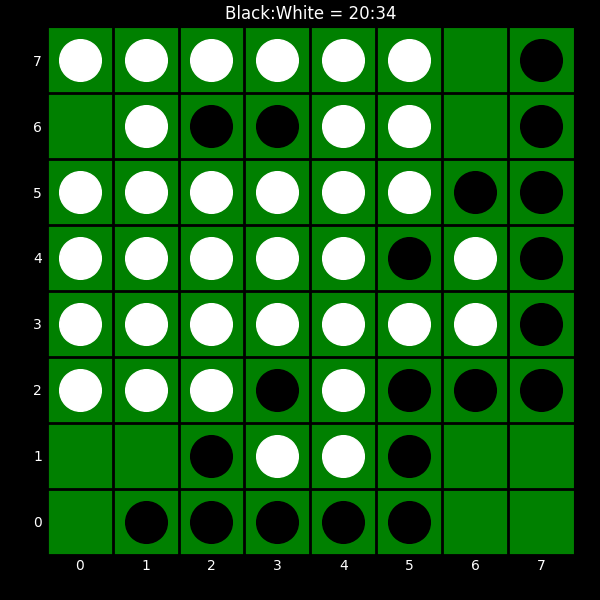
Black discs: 20
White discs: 34